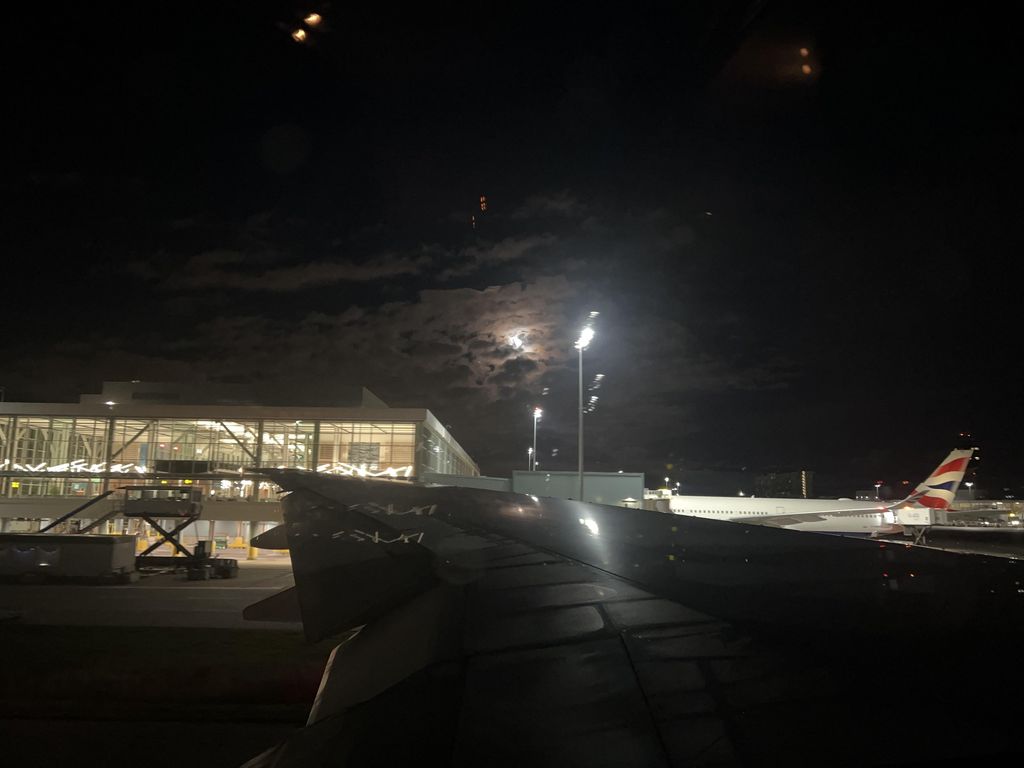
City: vancouver